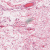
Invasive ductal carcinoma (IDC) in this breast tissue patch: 0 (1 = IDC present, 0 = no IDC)